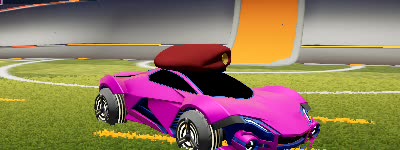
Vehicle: werewolf